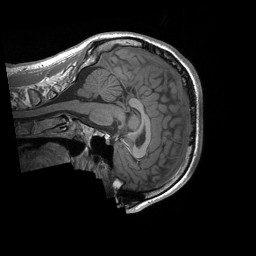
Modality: T1w
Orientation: sagittal
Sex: male
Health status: ill
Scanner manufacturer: siemens
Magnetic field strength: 3 T
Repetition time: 1.66 s
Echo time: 0.00254 s